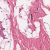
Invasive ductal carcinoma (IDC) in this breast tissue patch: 0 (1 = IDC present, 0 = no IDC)